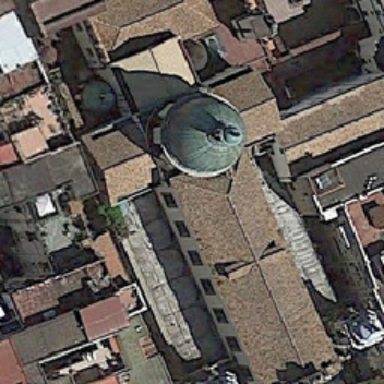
Several trees were planted around the church .